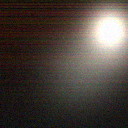
Screen state: off